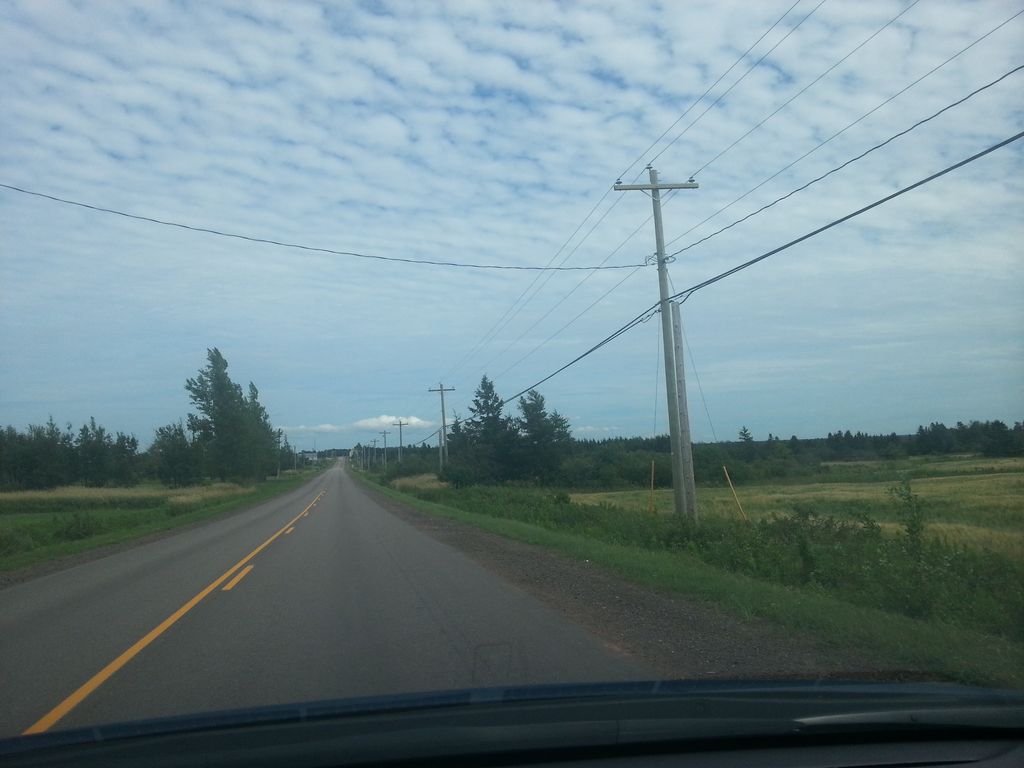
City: charlottetown